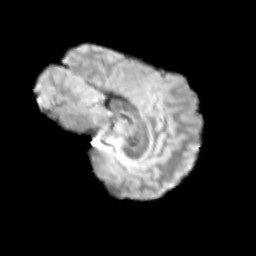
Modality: T2w
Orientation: sagittal
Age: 12
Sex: male
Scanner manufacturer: siemens
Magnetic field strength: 3 T
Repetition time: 3.8 s
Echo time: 0.07 s